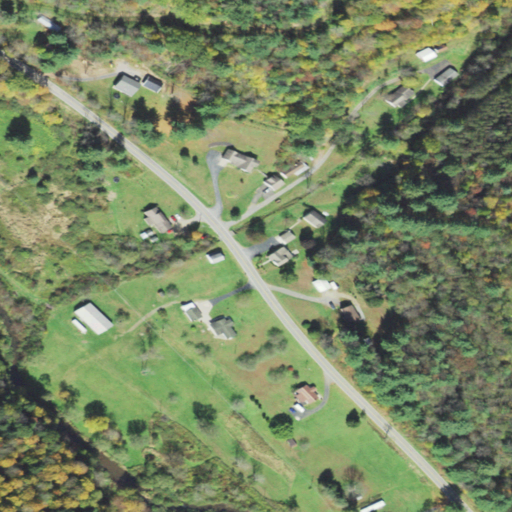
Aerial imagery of valley in Pennsylvania named Cooney Hollow containing mixed forest, pasture, open development, deciduous forest, low intensity development, evergreen forest, woody wetlands, and shrub